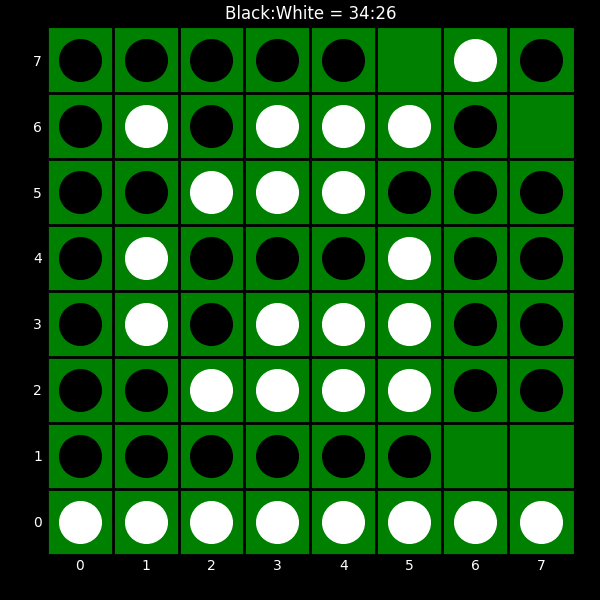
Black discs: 34
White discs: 26